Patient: sex M, age 73
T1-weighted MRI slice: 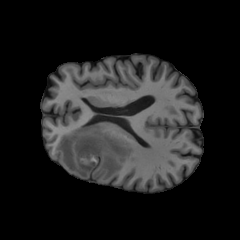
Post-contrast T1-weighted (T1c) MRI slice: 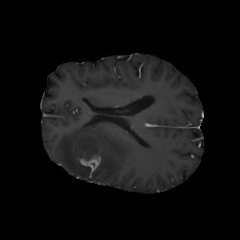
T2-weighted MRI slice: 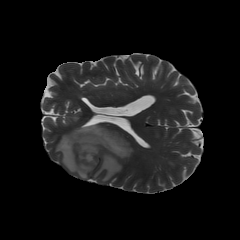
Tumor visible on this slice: yes
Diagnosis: Glioblastoma, IDH-wildtype
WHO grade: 4